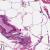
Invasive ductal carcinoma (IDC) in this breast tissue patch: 0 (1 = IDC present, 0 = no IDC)